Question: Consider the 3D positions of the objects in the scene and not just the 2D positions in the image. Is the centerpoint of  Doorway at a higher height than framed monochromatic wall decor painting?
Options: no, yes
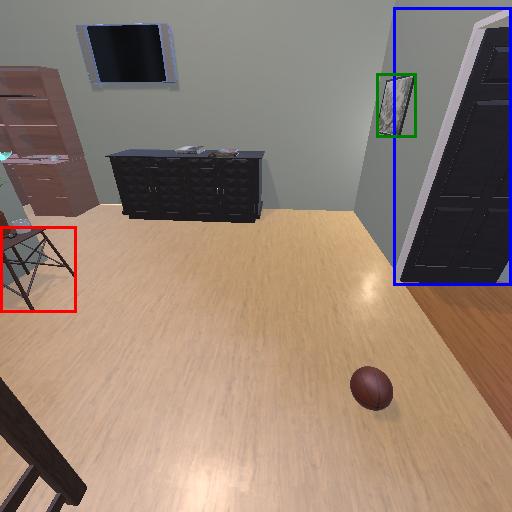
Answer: no